Question: I have a page with two select boxes, which are being created and handled using jQuery-select2. The first one is a simple flat list. The second, however, is a grouped list. The alternating colour styled applied by Spree is botched on the second list as a result of how select2 creates the sublist and the styles being applied to it, coming from Spree.
The structure of the select box created by select2 for a simple flat list looks something like this:
'''
<ul class="select2-results">
<li class="some-other-classes">List item 1</li>
... other list items
</ul>
'''
And Spree applies styling to the class 'select2-results' and the list elements. Specifically, the alternating list colour styling is:
'''
.select2-results li:nth-child(odd) {
background: #efefef;
}
'''
In the case of a grouped list, select2 creates the following structure instead:
'''
<ul class="select2-results">
<li class="many-classes">
<div>Label for group list #1</div>
<ul class="select2-result-sub">
<li class="many-sub-list-classes">
<div class="select2-result-label">List item for group #1</div>
</li>
</ul>
</li>
... other list items
</ul>
'''
The problem is that the 'nth-child(odd)' styling is being applied to both the inner AND outer 'li' elements. As a result, I end up with one list group that is one solid colour, like so:

While the second list appears correctly (because, of course, the 'nth-child(odd)' is not being applied on the even numbered list items.
The styling for these lists is coming from <URL> in the Spree framework.
<URL> containing an example representing this exact scenario. You can see how the styling is affected as I described.
As I said at the top, this is more related to a styling / CSS problem, as I can potentially omit / override the Spree styling. Ultimately, I am at a loss as to how I can solve this problem. In plain English, I feel like I want the CSS to express '<li>''<ul>', or something to that effect. However, as far as I know, it is <URL>.
how can I apply an alternating list item styling such that both a flat list, and a grouped list with sub lists are styled correctly without one overriding or blanketing another?
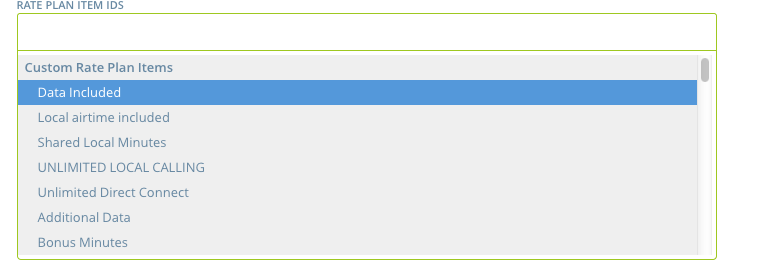
Answer: The select2 classes that you omitted on the 'li' allow you to revert the backgrounds.
'''
select2-result-unselectable select2-result-with-children
'''
So, adding the following after your nth-child should revert the background-color of those top 'li' tags:
'''
li:nth-child(odd).select2-result-unselectable {
background-color: #ffffff;
}
'''